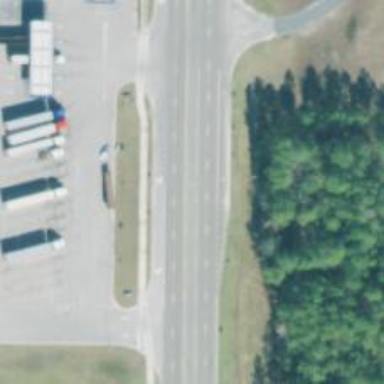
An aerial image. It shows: Trunk highway with asphalt surface and sidewalk on the left.